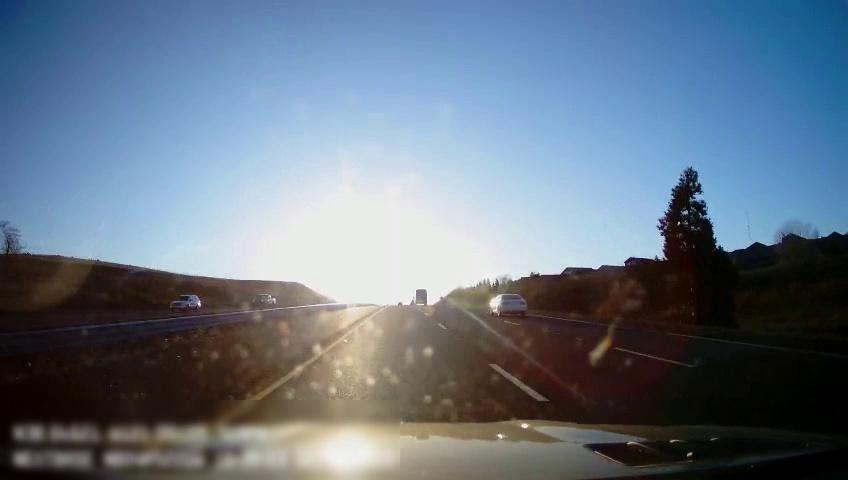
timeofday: Day
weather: Sunny
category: Drivable Space
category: Drivable Space
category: Vehicles | Car
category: Vehicles | Truck
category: Vehicles | Car
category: Vehicles | Truck
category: Lanes | Current Lane
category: Lanes | Current Lane
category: Lanes | Alternate Lane
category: Lanes | Alternate Lane